Interaction volume radius: 10 \u00c5
Interaction volume height: 35 \u00c5
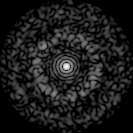
Disorder parameter: 0.829